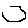
Label: hexagon